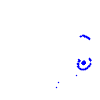
Particle: electron